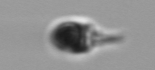
Label: Balanion